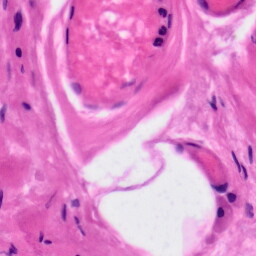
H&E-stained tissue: Tonsil